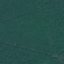
Land use / land cover: Forest